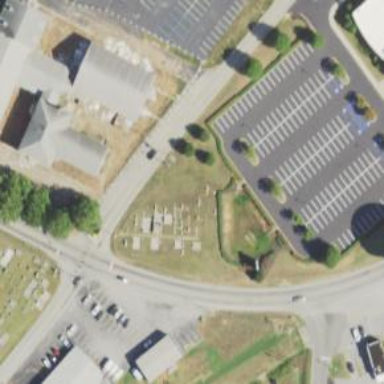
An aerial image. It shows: Grave yard.